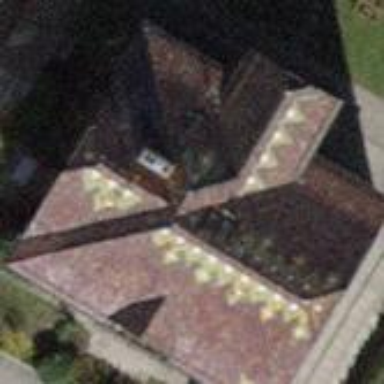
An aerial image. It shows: Half-hipped roof on apartment building.